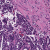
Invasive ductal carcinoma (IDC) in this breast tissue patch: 1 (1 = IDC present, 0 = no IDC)